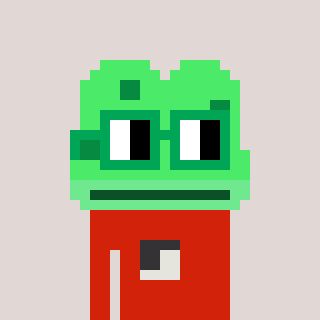
a pixel art character with square green glasses, a frog-shaped head and a red-colored body on a warm background